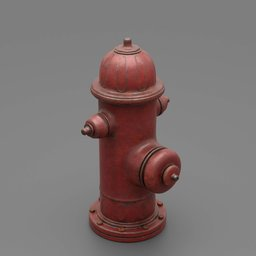
Label: architecture